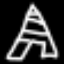
Label: The Eiffel Tower